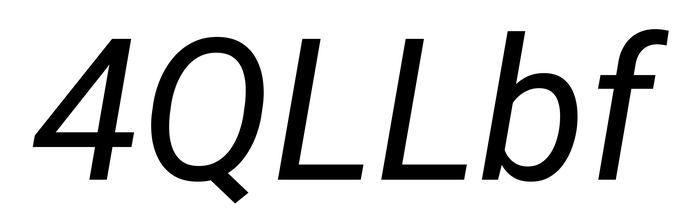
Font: Roboto-Italic_Italic